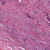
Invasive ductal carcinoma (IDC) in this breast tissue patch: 0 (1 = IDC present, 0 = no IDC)